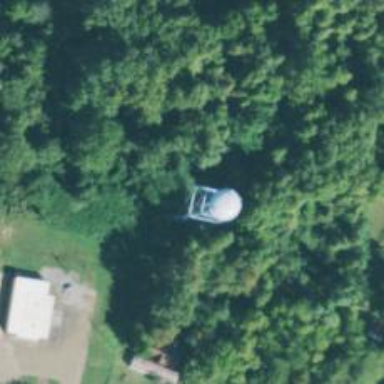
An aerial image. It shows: Water tower that is man-made.